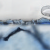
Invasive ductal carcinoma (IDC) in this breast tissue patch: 0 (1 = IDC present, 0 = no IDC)